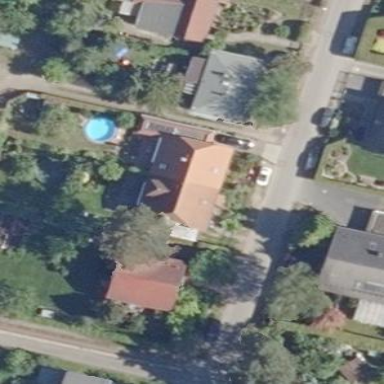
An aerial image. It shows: Simple house.